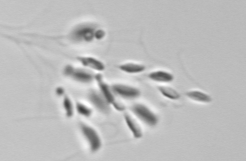
Label: Dinobryon